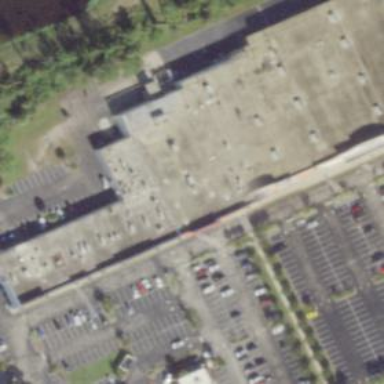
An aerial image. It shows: Retail building.